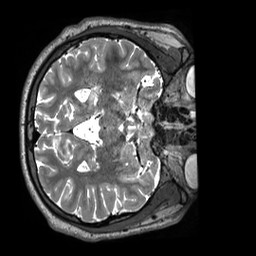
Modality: T2w
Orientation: axial
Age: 27
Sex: male
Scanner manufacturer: siemens
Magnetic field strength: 3 T
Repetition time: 3.2 s
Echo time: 0.408 s